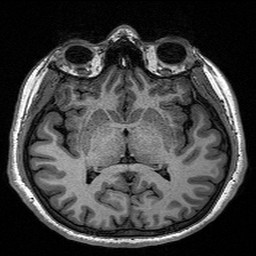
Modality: T1w
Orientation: coronal
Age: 20
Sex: female
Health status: healthy
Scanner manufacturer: siemens
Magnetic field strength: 1.5 T
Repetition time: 2.73 s
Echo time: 0.00357 s